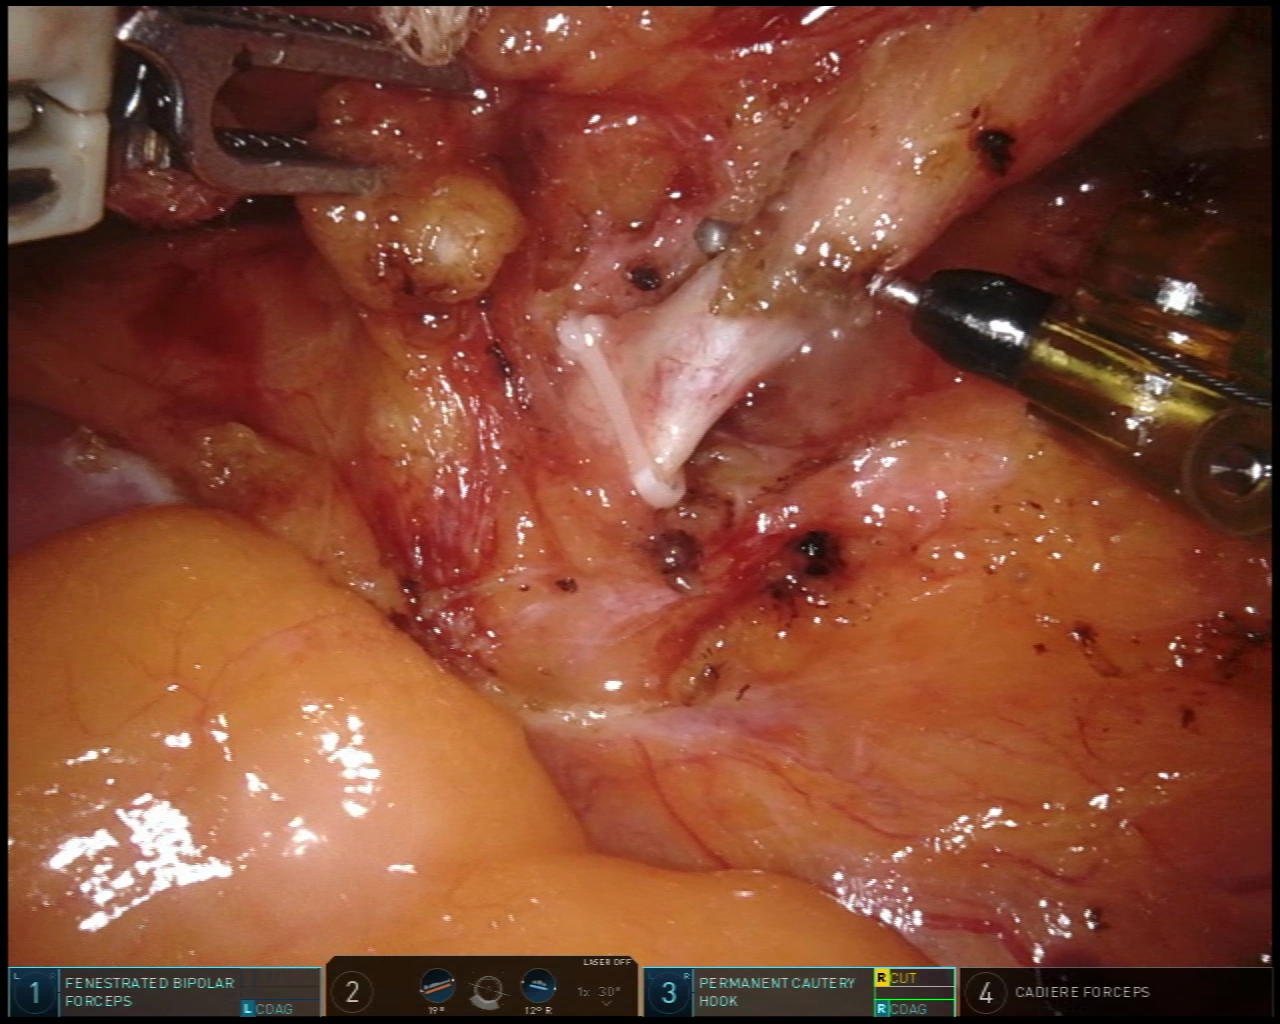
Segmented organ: inferior_mesenteric_artery
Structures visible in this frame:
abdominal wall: no
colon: no
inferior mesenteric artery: yes
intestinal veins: no
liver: no
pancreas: no
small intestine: no
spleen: no
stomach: no
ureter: no
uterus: no
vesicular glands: no